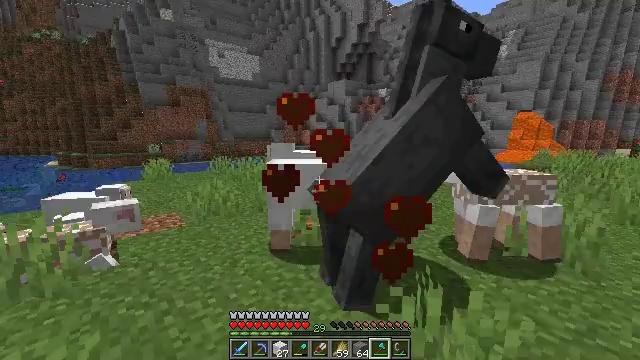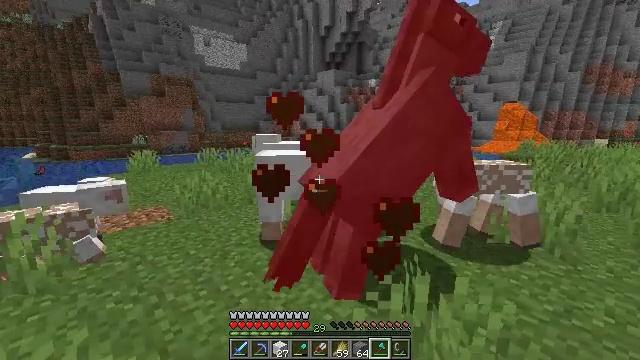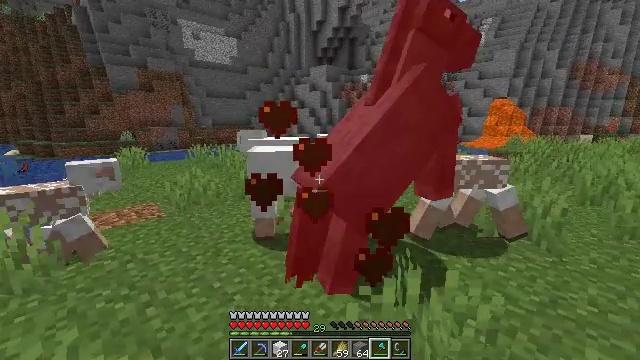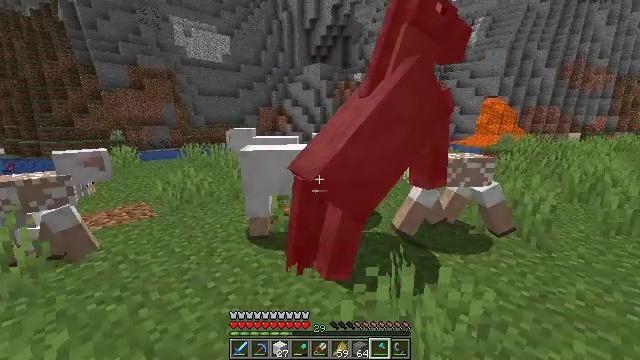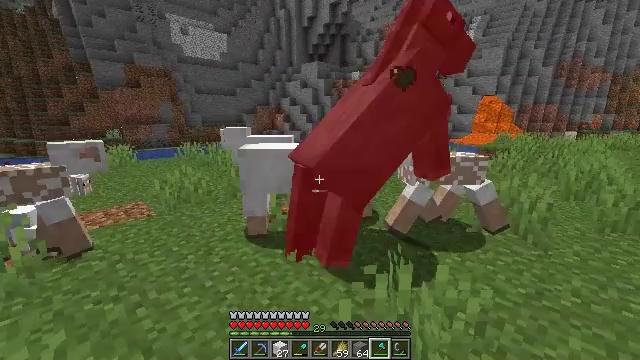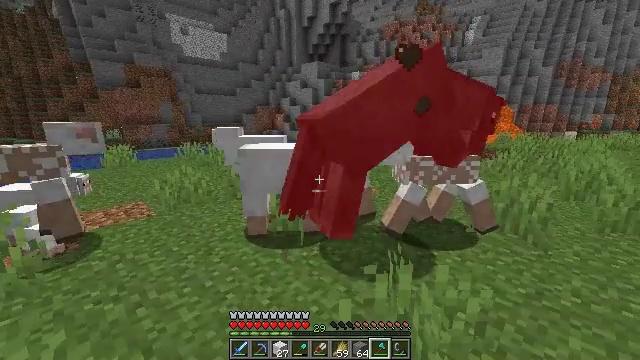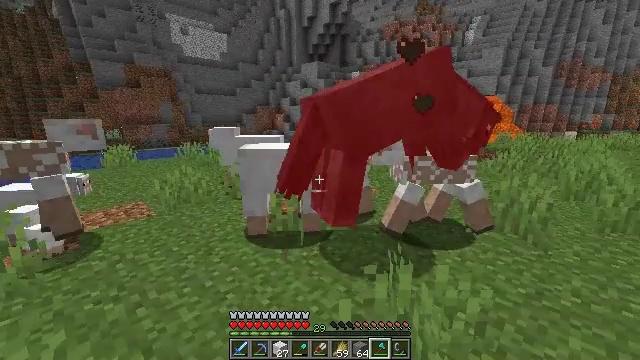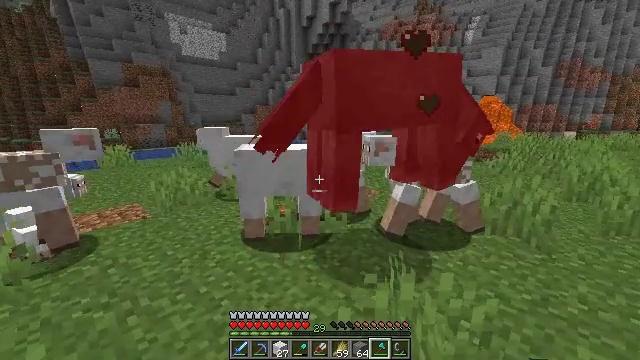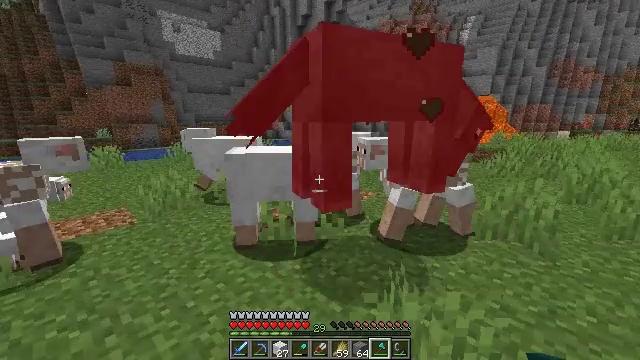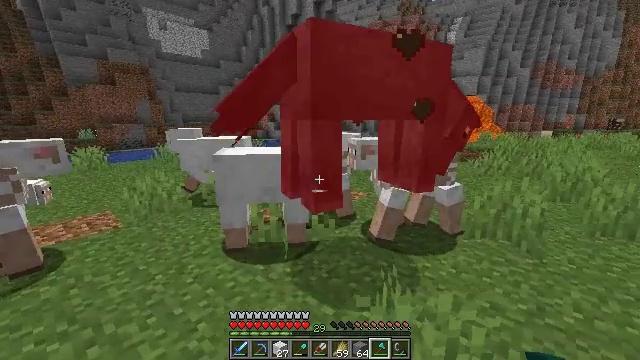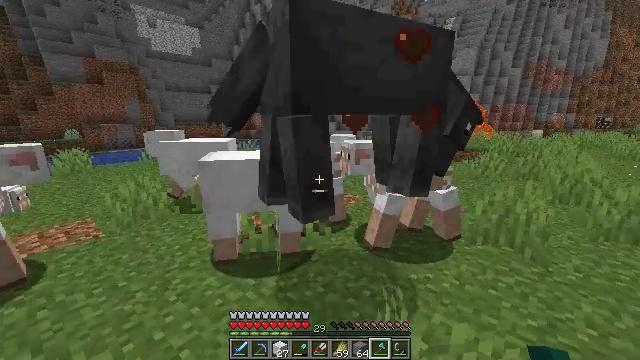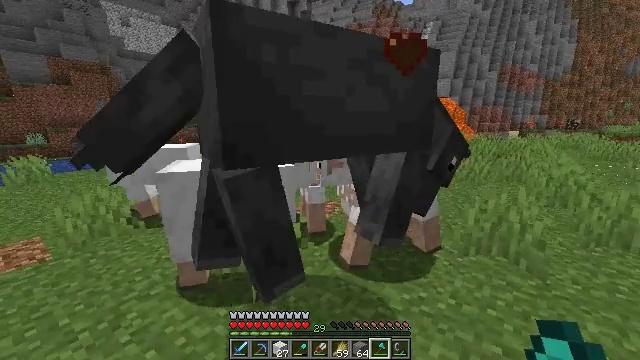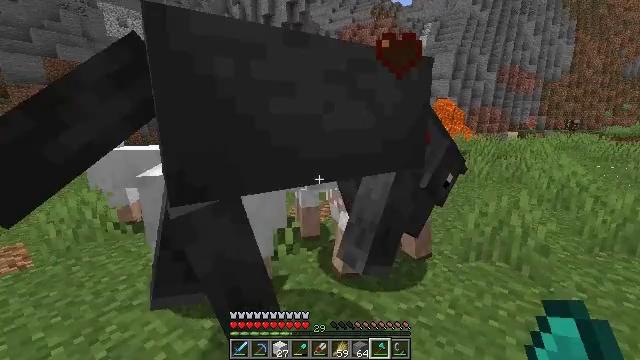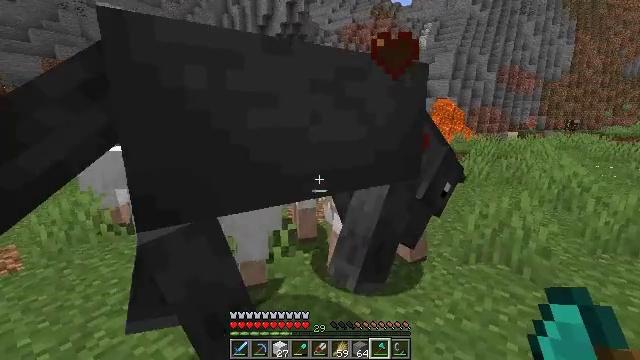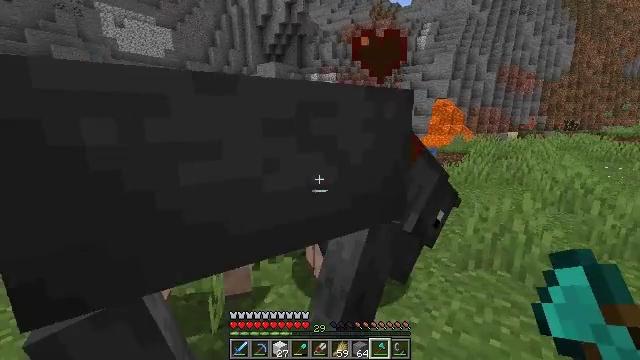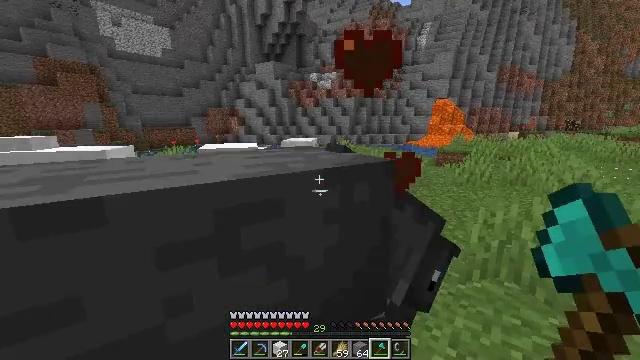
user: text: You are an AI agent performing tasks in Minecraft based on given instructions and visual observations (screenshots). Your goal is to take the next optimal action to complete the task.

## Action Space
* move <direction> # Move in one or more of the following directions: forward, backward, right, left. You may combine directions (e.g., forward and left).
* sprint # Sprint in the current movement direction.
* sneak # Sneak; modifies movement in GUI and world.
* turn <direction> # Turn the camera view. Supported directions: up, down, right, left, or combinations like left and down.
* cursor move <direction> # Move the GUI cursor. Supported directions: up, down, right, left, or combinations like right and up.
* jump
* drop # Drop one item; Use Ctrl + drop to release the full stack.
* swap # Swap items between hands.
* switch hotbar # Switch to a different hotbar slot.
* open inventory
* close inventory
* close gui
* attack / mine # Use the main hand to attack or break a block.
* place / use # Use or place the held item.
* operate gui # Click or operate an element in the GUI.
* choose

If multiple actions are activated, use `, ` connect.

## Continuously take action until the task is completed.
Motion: motion action
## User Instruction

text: Kill the horse.
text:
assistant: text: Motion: turn right and down
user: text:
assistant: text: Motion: turn right
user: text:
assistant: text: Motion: turn right
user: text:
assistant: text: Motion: no_op
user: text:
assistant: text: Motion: no_op
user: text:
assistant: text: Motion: no_op
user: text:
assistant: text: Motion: move forward
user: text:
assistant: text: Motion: move forward
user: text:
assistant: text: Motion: move forward, turn right
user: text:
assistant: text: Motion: move forward, turn right
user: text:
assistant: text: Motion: move forward and move right, turn right
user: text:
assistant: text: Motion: move forward and move right
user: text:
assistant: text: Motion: move forward and move right
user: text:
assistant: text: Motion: move forward
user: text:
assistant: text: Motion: no_op
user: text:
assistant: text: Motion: attack / mine
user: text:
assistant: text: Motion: attack / mine
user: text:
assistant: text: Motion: turn left
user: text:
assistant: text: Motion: no_op
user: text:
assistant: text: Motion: turn down
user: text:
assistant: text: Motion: no_op